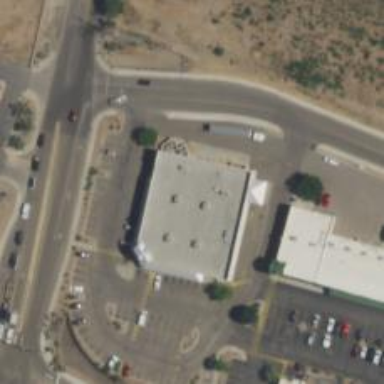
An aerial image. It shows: Pharmacy providing healthcare services.